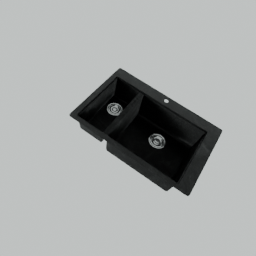
Label: appliances